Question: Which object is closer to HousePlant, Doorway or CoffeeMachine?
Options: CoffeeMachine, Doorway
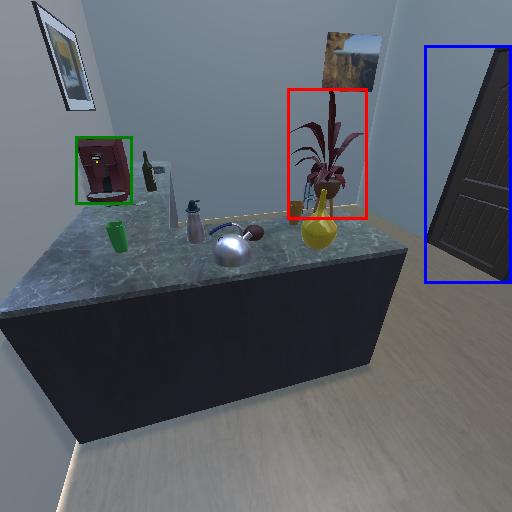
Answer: CoffeeMachine